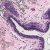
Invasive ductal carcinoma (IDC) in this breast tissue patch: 0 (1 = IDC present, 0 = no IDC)